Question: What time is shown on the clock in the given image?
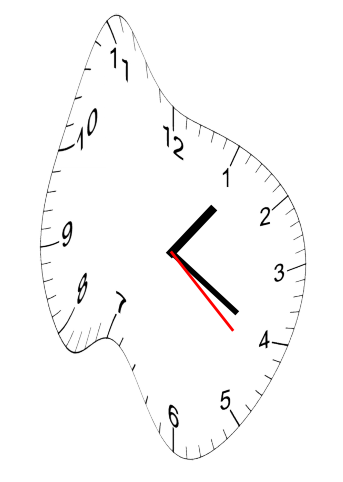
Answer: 01:20:22